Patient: sex M, age 31
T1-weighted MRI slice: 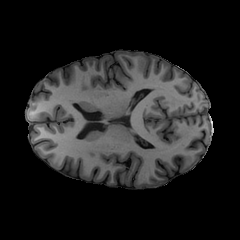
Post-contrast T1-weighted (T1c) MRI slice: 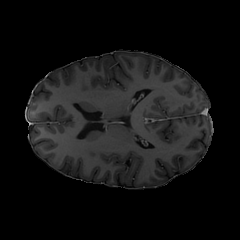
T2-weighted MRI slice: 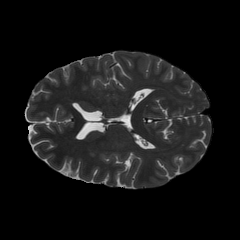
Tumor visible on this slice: no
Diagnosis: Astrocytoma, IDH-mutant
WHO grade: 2